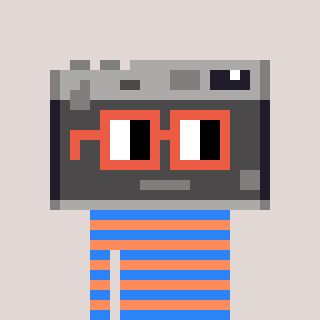
a pixel art character with square orange glasses, a camera-shaped head and a peachy-colored body on a warm background